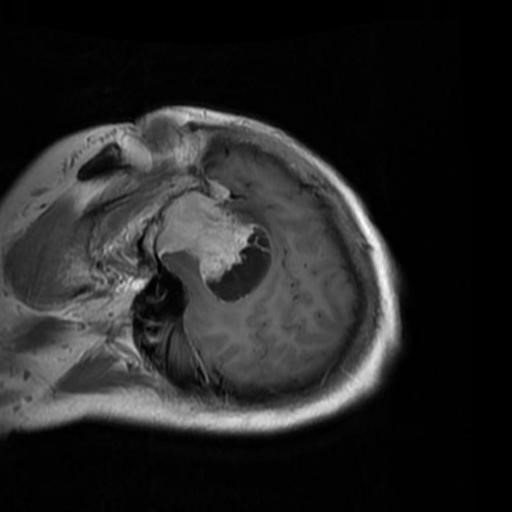
Label: brain_menin